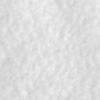
Label: no_change